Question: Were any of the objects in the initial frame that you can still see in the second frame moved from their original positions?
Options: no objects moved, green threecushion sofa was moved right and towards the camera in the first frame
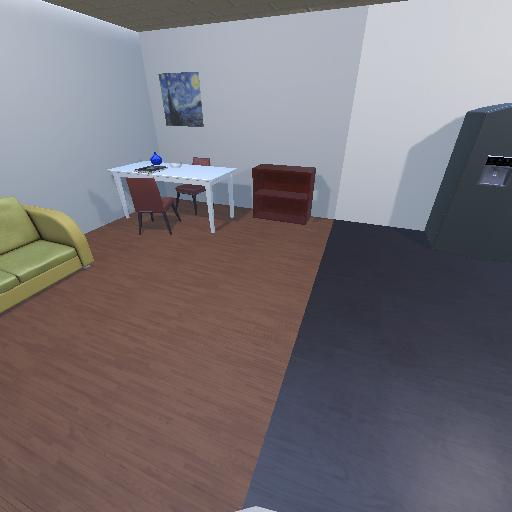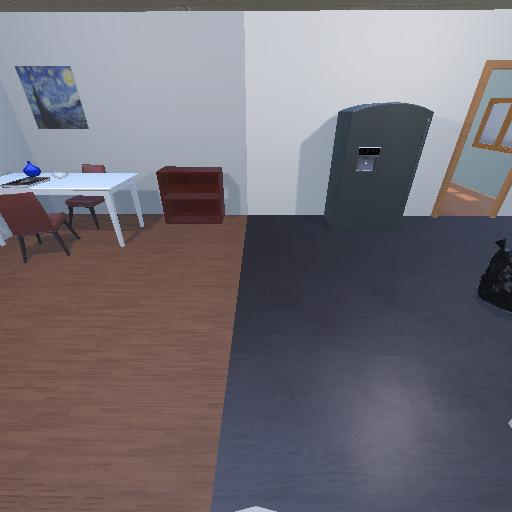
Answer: no objects moved